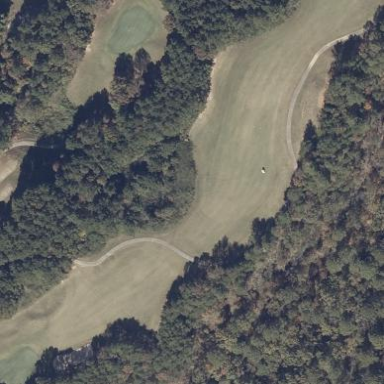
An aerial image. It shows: Rough grass surface in golf course setting.